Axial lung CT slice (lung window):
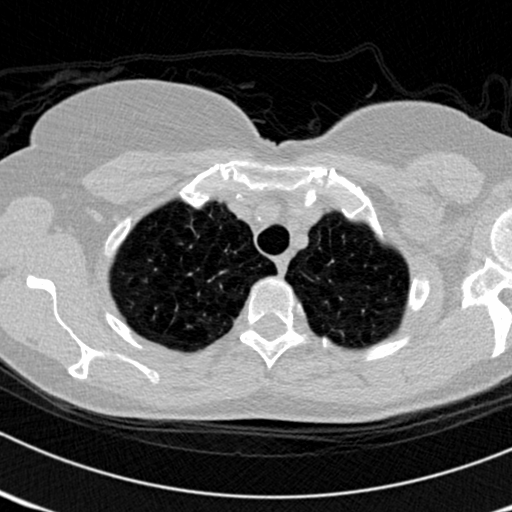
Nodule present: no